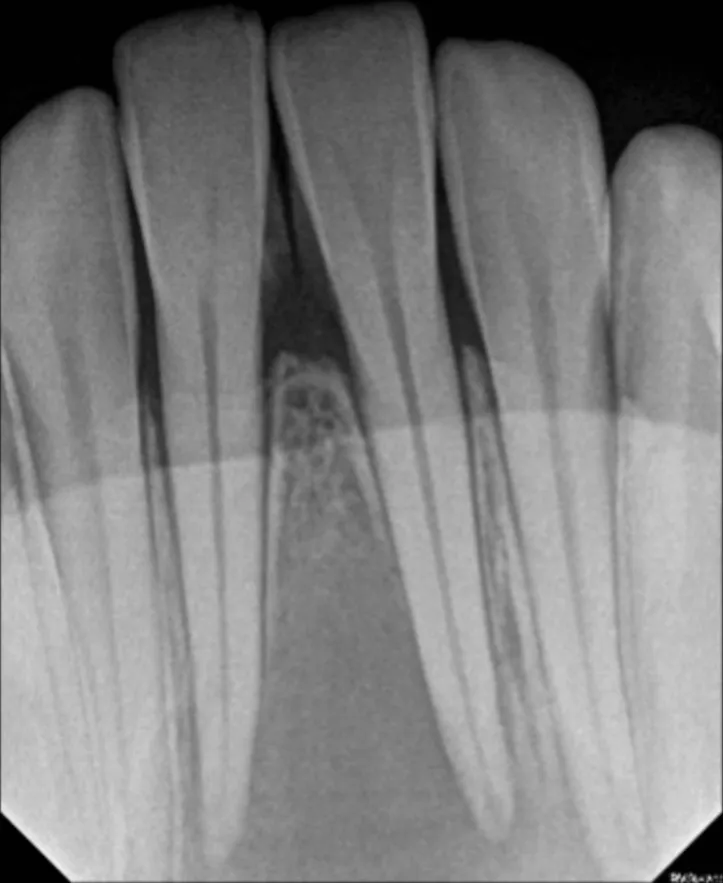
Intraoral preoperative periapical radiograph. A large radiolucency was observed in the radiographic examination, extending from the left lateral incisor to the right lateral incisor, showing at the root apex and displacing the roots of both mandibular incisors.
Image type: radiology (x_ray)